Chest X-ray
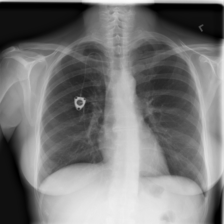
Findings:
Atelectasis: negative
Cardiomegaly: negative
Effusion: negative
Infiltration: positive
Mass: negative
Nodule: negative
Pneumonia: negative
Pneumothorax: negative
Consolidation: negative
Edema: negative
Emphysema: negative
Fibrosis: negative
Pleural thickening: negative
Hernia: negative